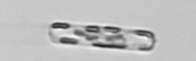
Label: Dactyliosolen_fragilissimus